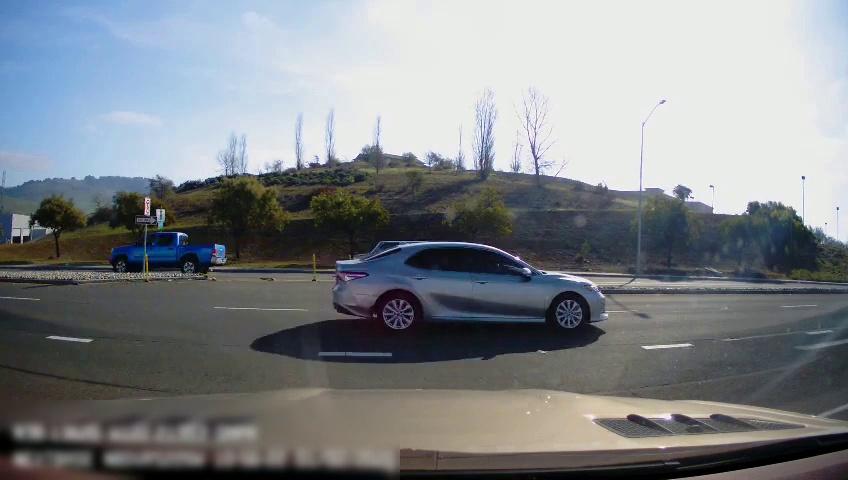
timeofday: Day
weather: Sunny
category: Drivable Space
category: Vehicles | Truck
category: Vehicles | Car
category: Vehicles | Car
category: Traffic | Signs
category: Traffic | Signs